Aerial crown-view tile of a tropical tree (Barro Colorado Island, Panama), acquired 20250818:
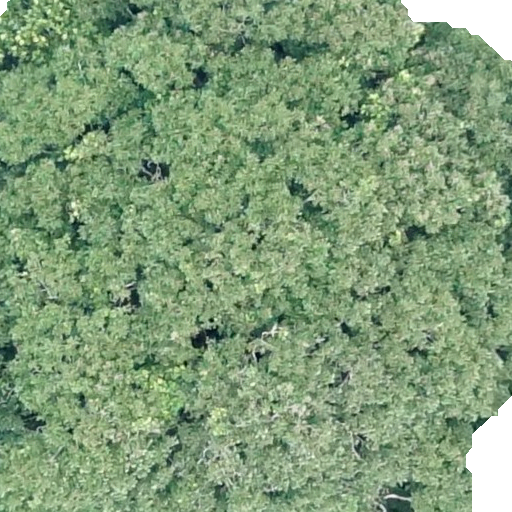
Species: Dipteryx oleifera
GBIF accepted scientific name: Dipteryx oleifera
Crown area: 512.272 m²